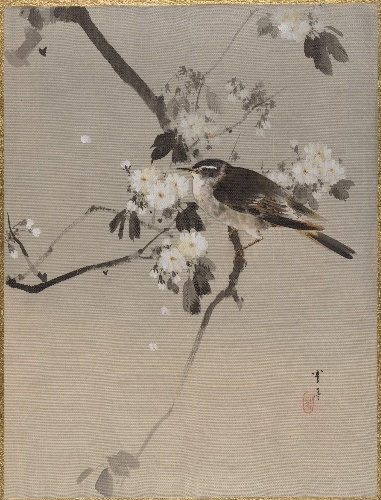
Title: 桜に小禽図|Birds on a Flowering Branch
Artist: Watanabe Seitei
Artist bio: Japanese, 1851–1918
Date: ca. 1887
Object type: Album leaf
Classification: Paintings
Medium: Album leaf; ink and color on silk
Culture: Japan
Period: Meiji period (1868–1912)
Dimensions: 14 1/4 x 10 3/4 in. (36.2 x 27.3 cm)
Department: Asian Art
Credit line: Charles Stewart Smith Collection, Gift of Mrs. Charles Stewart Smith, Charles Stewart Smith Jr., and Howard Caswell Smith, in memory of Charles Stewart Smith, 1914
Accession year: 1914
Repository: Metropolitan Museum of Art, New York, NY
Tags: Birds|Flowers